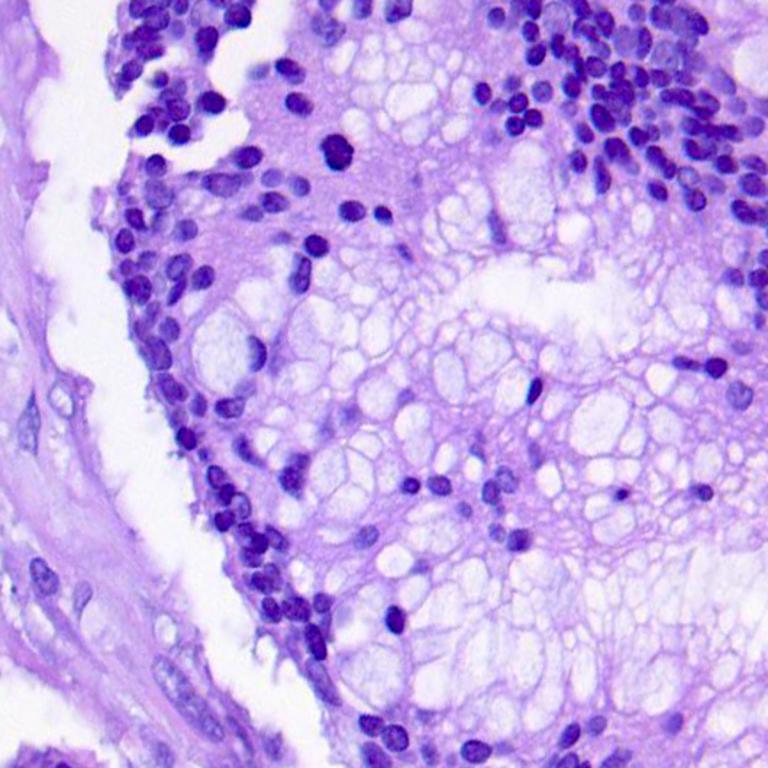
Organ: colon
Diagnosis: adenocarcinomas